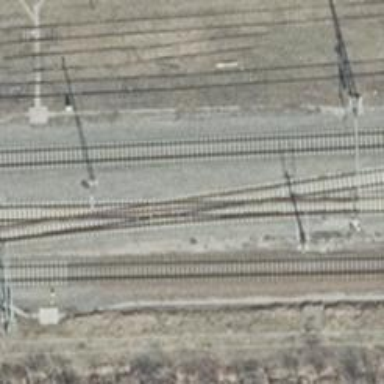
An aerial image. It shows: Siding railway line with electrified contact line for the trains.